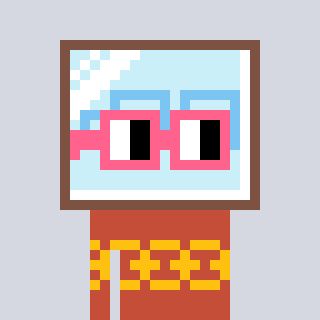
a pixel art character with square pink glasses, a mirror-shaped head and a rust-colored body on a cool background